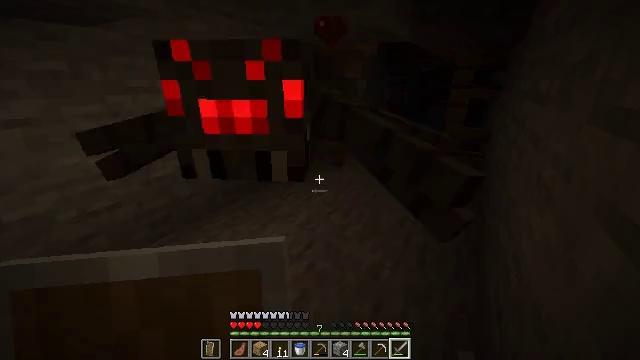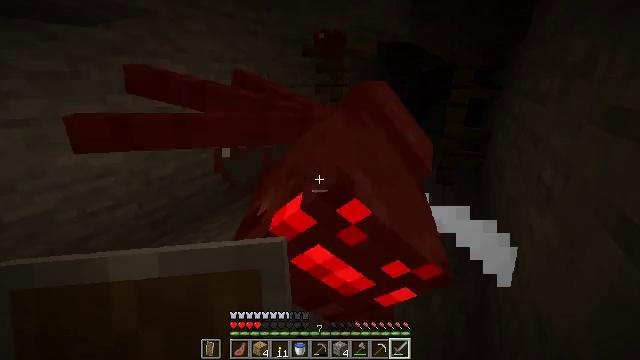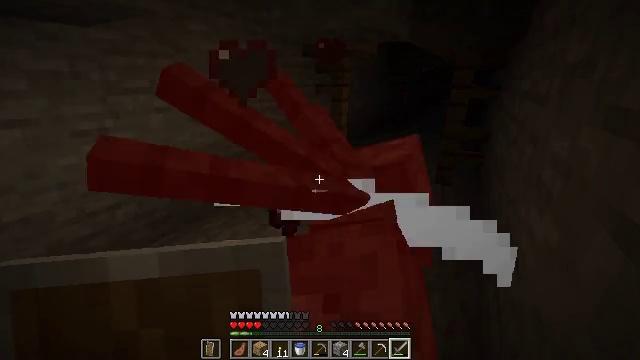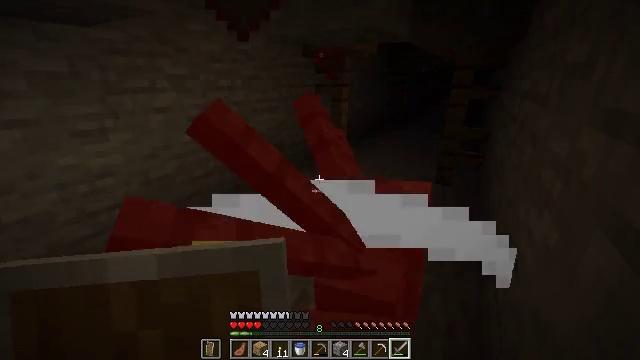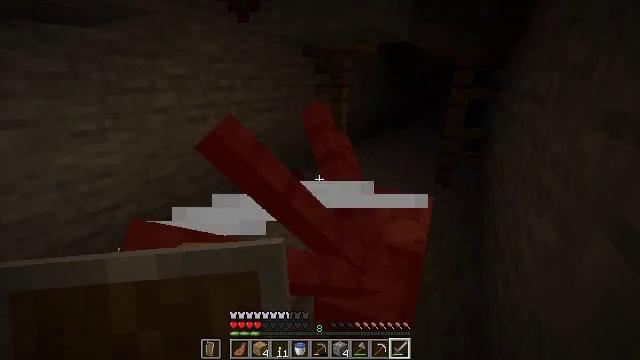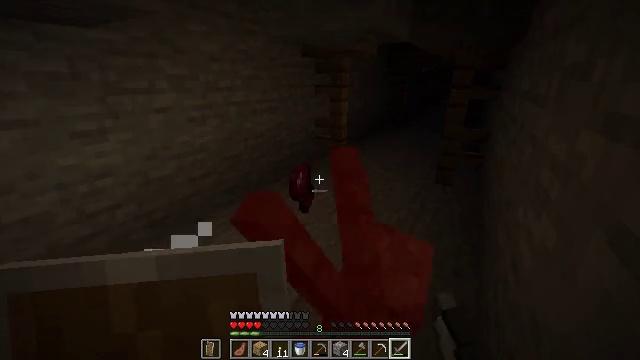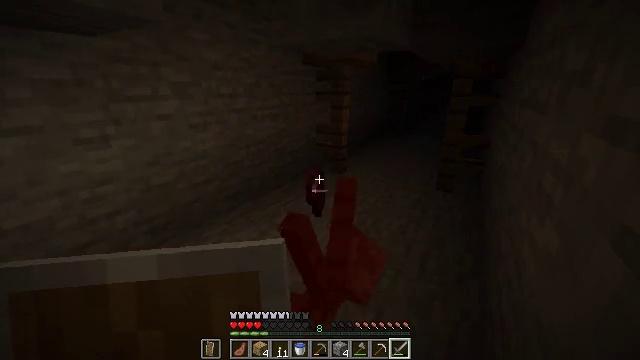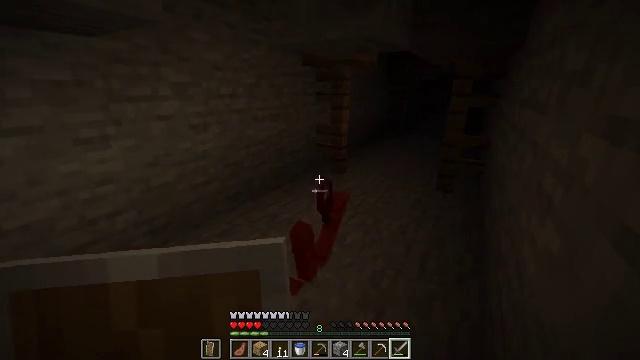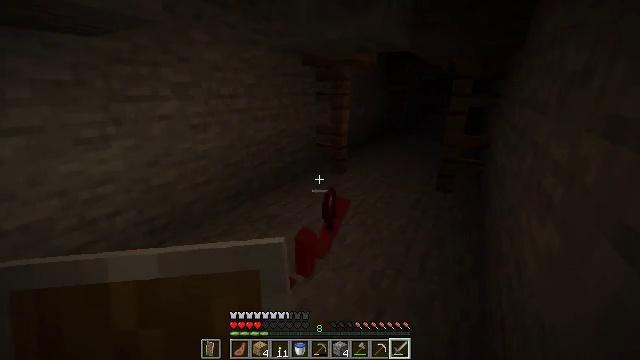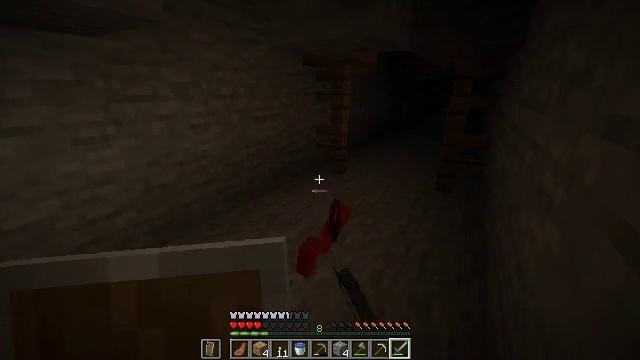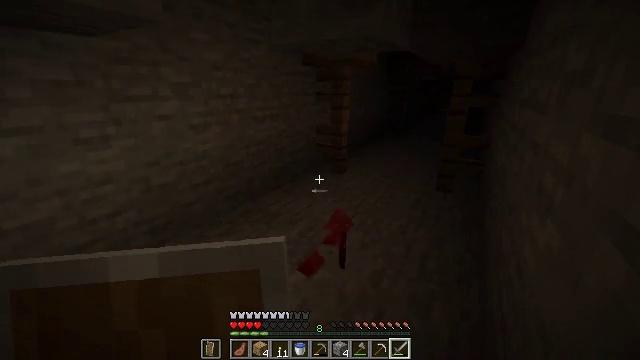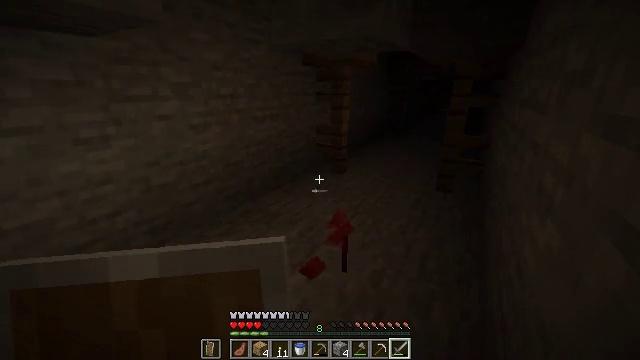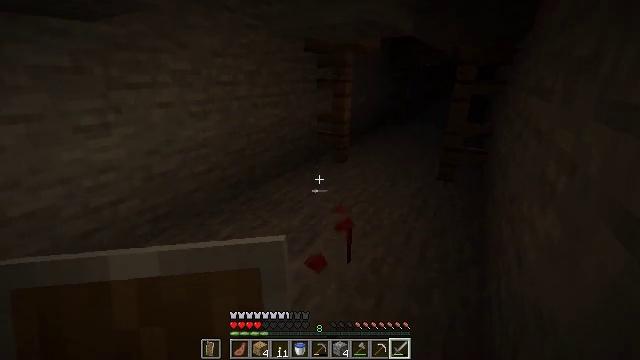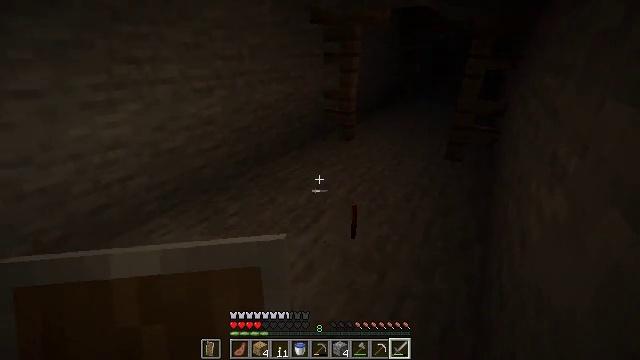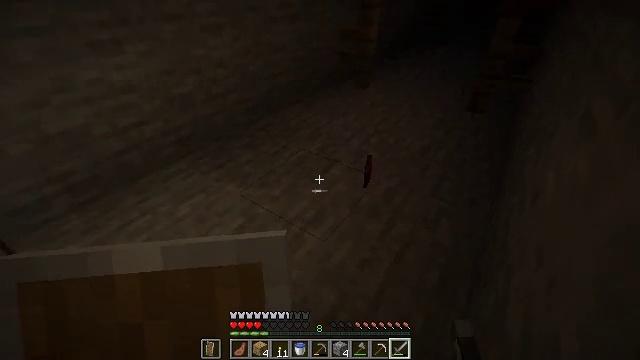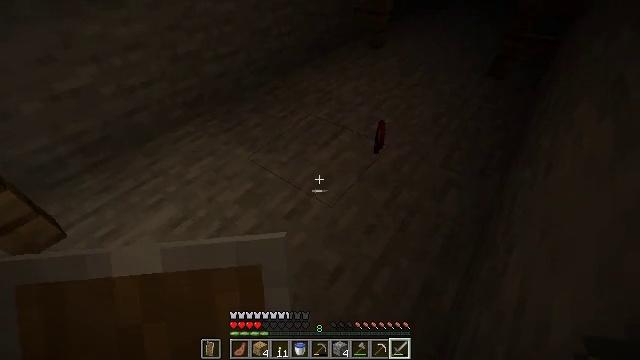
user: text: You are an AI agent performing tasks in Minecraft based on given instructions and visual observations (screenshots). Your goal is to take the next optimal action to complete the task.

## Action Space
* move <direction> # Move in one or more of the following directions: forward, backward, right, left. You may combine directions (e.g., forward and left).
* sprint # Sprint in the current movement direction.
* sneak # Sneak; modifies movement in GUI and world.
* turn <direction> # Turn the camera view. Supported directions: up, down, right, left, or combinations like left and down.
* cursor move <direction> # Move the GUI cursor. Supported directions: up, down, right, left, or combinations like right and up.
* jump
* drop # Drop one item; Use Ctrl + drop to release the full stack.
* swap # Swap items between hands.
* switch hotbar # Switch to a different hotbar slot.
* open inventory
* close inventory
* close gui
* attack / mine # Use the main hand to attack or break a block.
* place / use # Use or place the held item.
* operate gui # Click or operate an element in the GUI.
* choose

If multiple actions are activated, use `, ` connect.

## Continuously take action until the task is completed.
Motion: motion action
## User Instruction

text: Collect cobweb using shears for string.
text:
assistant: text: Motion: attack / mine
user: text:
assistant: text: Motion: attack / mine
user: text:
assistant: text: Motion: no_op
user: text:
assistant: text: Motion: attack / mine
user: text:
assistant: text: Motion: attack / mine
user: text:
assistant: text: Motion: turn up, attack / mine
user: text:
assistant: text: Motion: no_op
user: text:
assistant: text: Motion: attack / mine
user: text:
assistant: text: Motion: attack / mine
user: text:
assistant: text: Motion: attack / mine
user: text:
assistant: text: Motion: attack / mine
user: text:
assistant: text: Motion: turn down
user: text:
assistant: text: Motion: turn left and down
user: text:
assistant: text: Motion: turn left and down
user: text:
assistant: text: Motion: turn left and down
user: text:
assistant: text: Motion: turn down
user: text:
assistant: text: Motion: no_op
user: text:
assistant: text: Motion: no_op
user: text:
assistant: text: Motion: no_op
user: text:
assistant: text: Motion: move forward
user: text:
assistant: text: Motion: move forward
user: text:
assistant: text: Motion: move forward, turn right
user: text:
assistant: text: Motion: move forward, turn right
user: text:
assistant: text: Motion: move forward, turn right
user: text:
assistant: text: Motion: move forward, turn right
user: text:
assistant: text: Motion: move forward, turn right
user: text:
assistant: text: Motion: move forward, turn right
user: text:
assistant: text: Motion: move forward, turn right
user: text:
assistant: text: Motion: turn right
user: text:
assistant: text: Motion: turn right and up